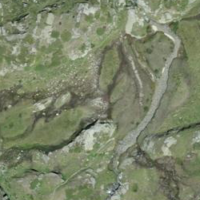
EUNIS habitat code: 26
Species observed at this site:
Rhododendron ferrugineum
Aster alpinus
Campanula barbata
Aglais urticae
Parnassius phoebus
Anthyllis vulneraria
Phoenicurus ochruros
Saxifraga aizoides
Cupido minimus
Bartsia alpina
Arnica montana
Falco tinnunculus